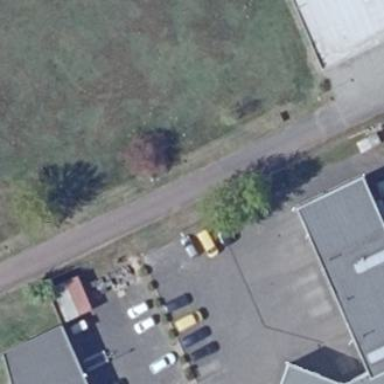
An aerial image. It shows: Parking area with surface.